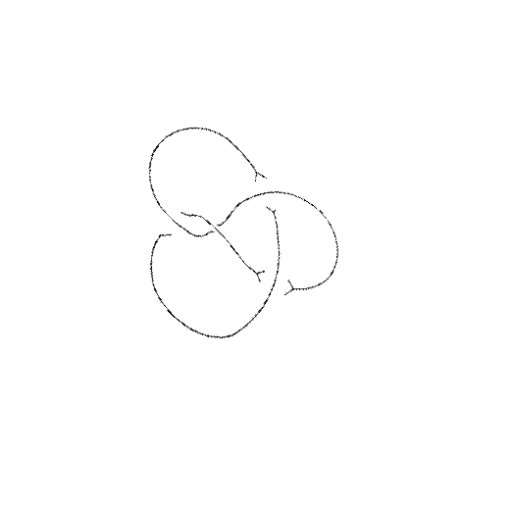
Crossing number: 4